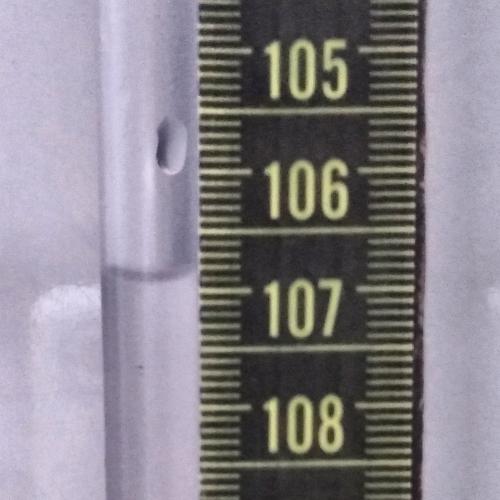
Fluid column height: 106.9 cm